设集合 \(U = \{(x,y)|x^2 + y^2 \neq 0, x \in {R}, y \in {R}\}\)，点 \(P\) 的坐标为 \((x,y)\)，满足“对任意 \((a,b) \in U\)，都有 \(|ax + by| + |bx - ay| \le 4\sqrt{a^2 + b^2}\)”的点 \(P\) 构成的图形为 \(\Omega_1\)；满足“存在 \((a,b) \in U\)，使得 \(|ax + by| + |bx - ay| \le 4\sqrt{a^2 + b^2}\)”的点 \(P\) 构成的图形为 \(\Omega_2\)。对于下述两个结论：① \(\Omega_1\) 为正方形以及该正方形内部区域；\textcircled{2}\(\Omega_2\) 的面积大于 \(32\)。以下说法正确的为（ ）

A. \textcircled{1}、\textcircled{2}都正确 \quad
B. \textcircled{1}正确，\textcircled{2}不正确 \\
C. \textcircled{1}不正确，\textcircled{2}正确 \quad
D. \textcircled{1}、\textcircled{2}都不正确
【解答】
【答案】\(\boldsymbol{C}\)

【分析】先确定 \(|ax + by| + |bx - ay| \le 4\sqrt{a^2 + b^2}\) 所表达的意义，了解满足该条件的点 \(P\) 的轨迹，再求 \(P\) 点轨迹区域的面积，可以得到问题的答案。

【详解】因为 \(U = \{(x,y)|x^2 + y^2 \neq 0, x \in {R}, y \in {R}\}\)，表示除原点外的平面内的所有点。
\[
|ax + by| + |bx - ay| \le 4\sqrt{a^2 + b^2} \implies \frac{|ax + by|}{\sqrt{a^2 + b^2}} + \frac{|bx - ay|}{\sqrt{a^2 + b^2}} \le 4,
\]
所以 \(P(x,y)\) 表示到直线 \(ax + by = 0\) 和 \(bx - ay = 0\) 的距离之和不大于 4 的点。

如图：

易知直线 \(ax + by = 0\) 和 \(bx - ay = 0\) 垂直，

则 \(|OE| + |OF| \le 4\)，\(|OP|^2 = |OE|^2 + |OF|^2\)。

当 \(|OE| + |OF| = 4\) 时，\(|OP|^2 = |OE|^2 + (4 - |OE|)^2 = 2\left[(|OE| - 2)^2 + 4\right]\)。

因为 \(0 < |OE| < 4\)，所以 \(8 \le |OP|^2 < 16 \implies 2\sqrt{2} \le |OP| < 4\)。

因为 \(\Omega_1\) 要求任意，所以 \(\Omega_1\) 是以原点为圆心，半径为 \(2\sqrt{2}\) 的圆形以及该圆形的内部区域（原点除外），

因为 \(\Omega_2\) 要求存在，所以 \(\Omega_2\) 是以原点为圆心，半径在 \([2\sqrt{2},4)\) 范围内的圆形以及该圆形的内部区域（原点除外），故\textcircled{1}不正确；

当 \(|OP| \in [2\sqrt{2},4)\) 时，存在 \(|OP|\) 使得 \(|OP|^2 \cdot \pi > 32\)，故\textcircled{2}正确。

故选：\({C}\)。

【点睛】关键点点睛：本题的关键是把条件 \(|ax + by| + |bx - ay| \le 4\sqrt{a^2 + b^2}\) 转化成 \(\frac{|ax + by|}{\sqrt{a^2 + b^2}} + \frac{|bx - ay|}{\sqrt{a^2 + b^2}} \le 4\)，借助点到直线的距离公式，明确 \(P\) 点坐标满足的条件。
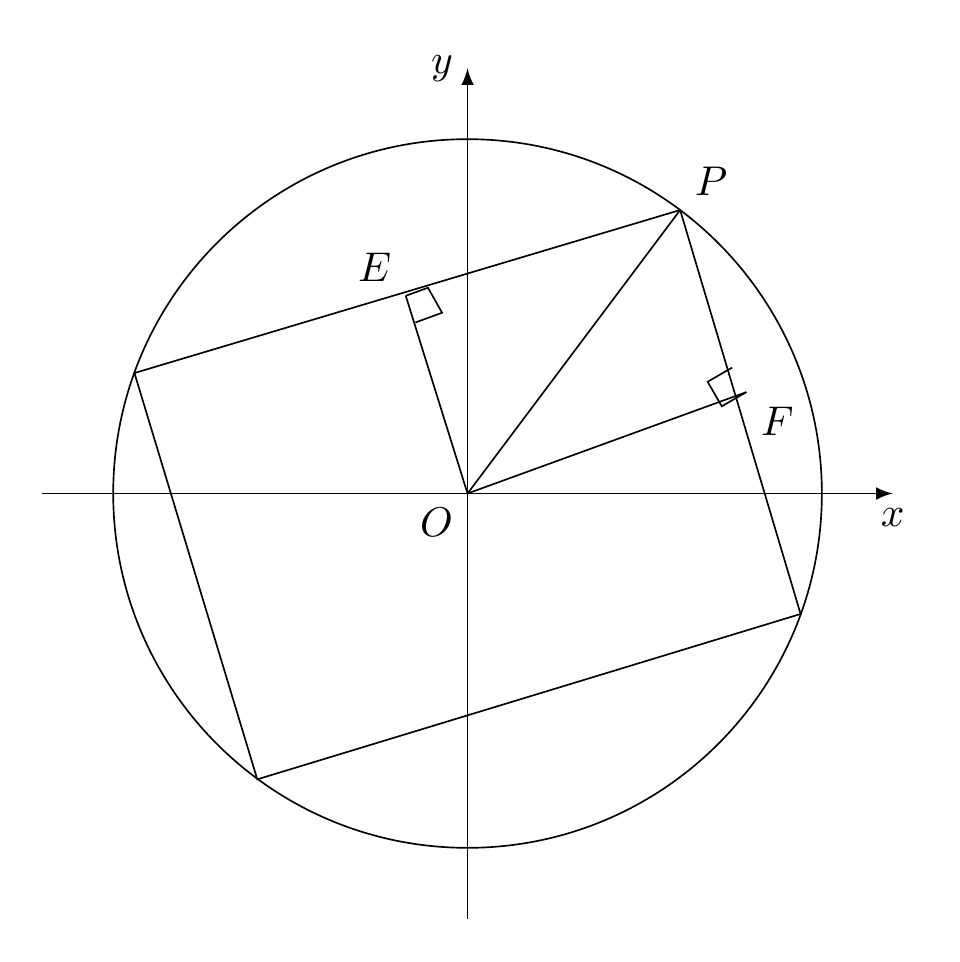